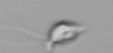
Label: flagellate